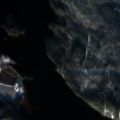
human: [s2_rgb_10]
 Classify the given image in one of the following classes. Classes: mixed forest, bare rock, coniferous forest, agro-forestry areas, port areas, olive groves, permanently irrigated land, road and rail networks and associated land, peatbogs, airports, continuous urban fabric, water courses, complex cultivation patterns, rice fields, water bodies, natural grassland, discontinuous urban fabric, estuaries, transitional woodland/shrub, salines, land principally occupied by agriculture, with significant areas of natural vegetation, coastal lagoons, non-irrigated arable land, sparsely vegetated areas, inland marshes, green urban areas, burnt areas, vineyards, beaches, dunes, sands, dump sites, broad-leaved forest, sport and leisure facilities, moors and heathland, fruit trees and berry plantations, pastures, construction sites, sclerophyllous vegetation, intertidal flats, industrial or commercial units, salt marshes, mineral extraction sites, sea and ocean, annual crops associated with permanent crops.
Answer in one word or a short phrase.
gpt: mixed forest, water bodies